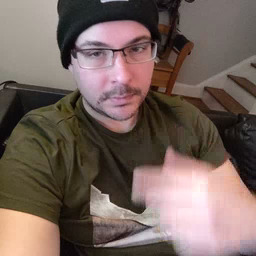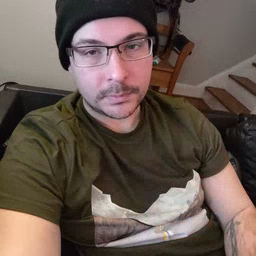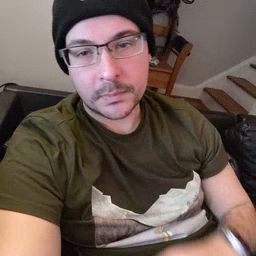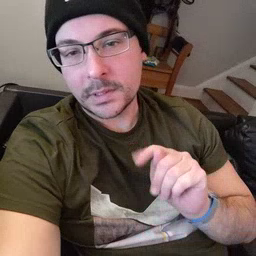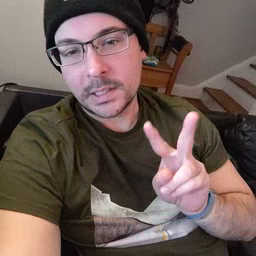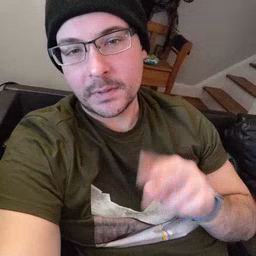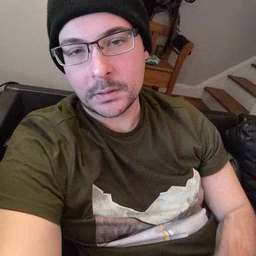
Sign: TV